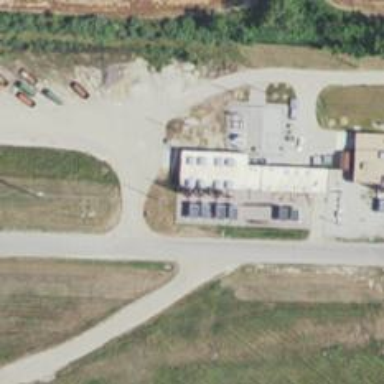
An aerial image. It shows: Generator is pictured.